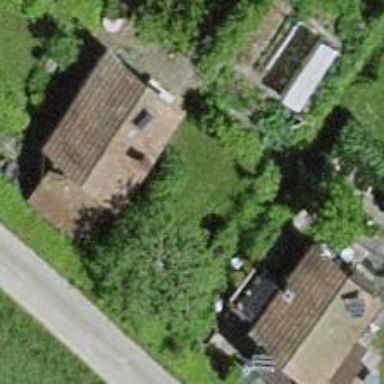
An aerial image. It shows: Bungalow.